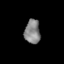
Tissue: skin
Cell type: Epithelial cells
Senescence score: 0.6785
Nuclear area (px): 367
Mean DAPI intensity: 132.311